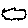
Label: cloud